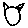
Label: cat